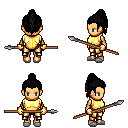
a pixel art fantasy rpg character, female body template, human, tanned skin, gold chest armor, gold greaves, black long topknot hairstyle, gold gloves, white slippers, spear, four views (front, back, left, right), 2x2 character sprite sheet, small pixel art, hard edges, no anti-aliasing